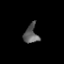
Tissue: prostate
Cell type: T cells
Senescence score: 0.6978
Nuclear area (px): 256
Mean DAPI intensity: 94.227